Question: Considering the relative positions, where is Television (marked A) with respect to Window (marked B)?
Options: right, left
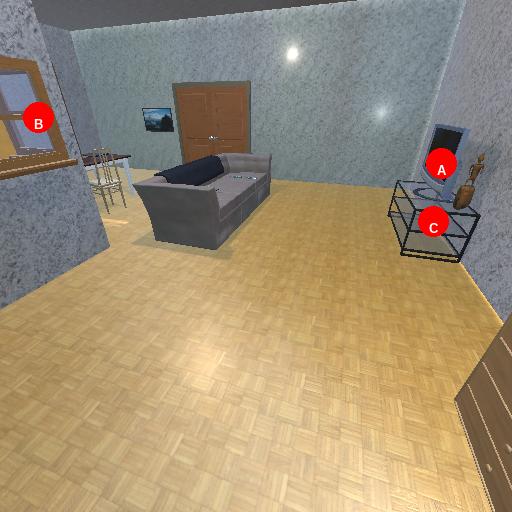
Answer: right